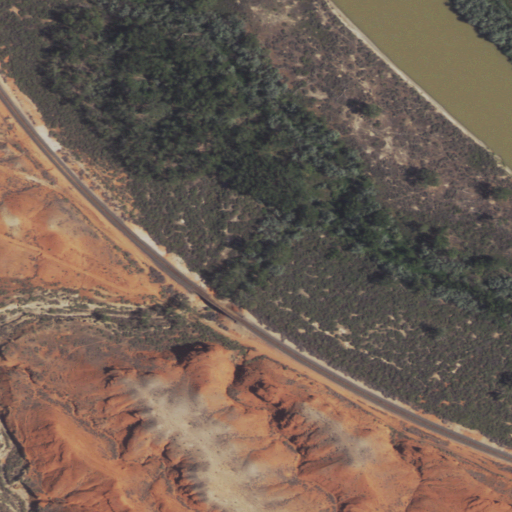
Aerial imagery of valley in Wyoming named Lovell Draw containing shrub, woody wetlands, grassland, herbaceous wetlands, and open water